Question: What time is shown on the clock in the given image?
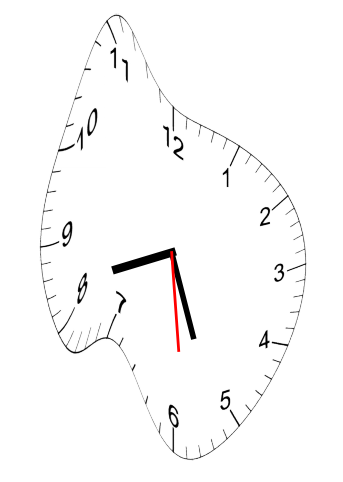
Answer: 08:26:29